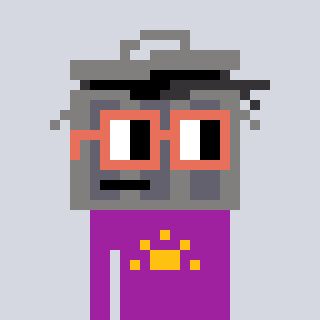
a pixel art character with square orange glasses, a trashcan-shaped head and a magenta-colored body on a cool background